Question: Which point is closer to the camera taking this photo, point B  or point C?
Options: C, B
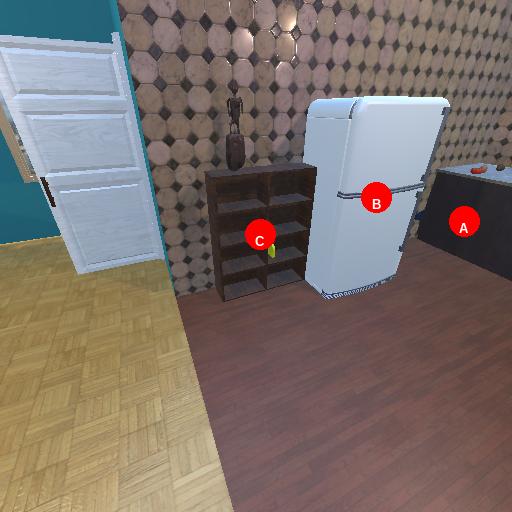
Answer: C